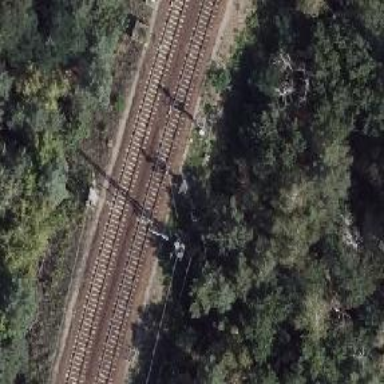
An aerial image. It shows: Railway signal.